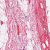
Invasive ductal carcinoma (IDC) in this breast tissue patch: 0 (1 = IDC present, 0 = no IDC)